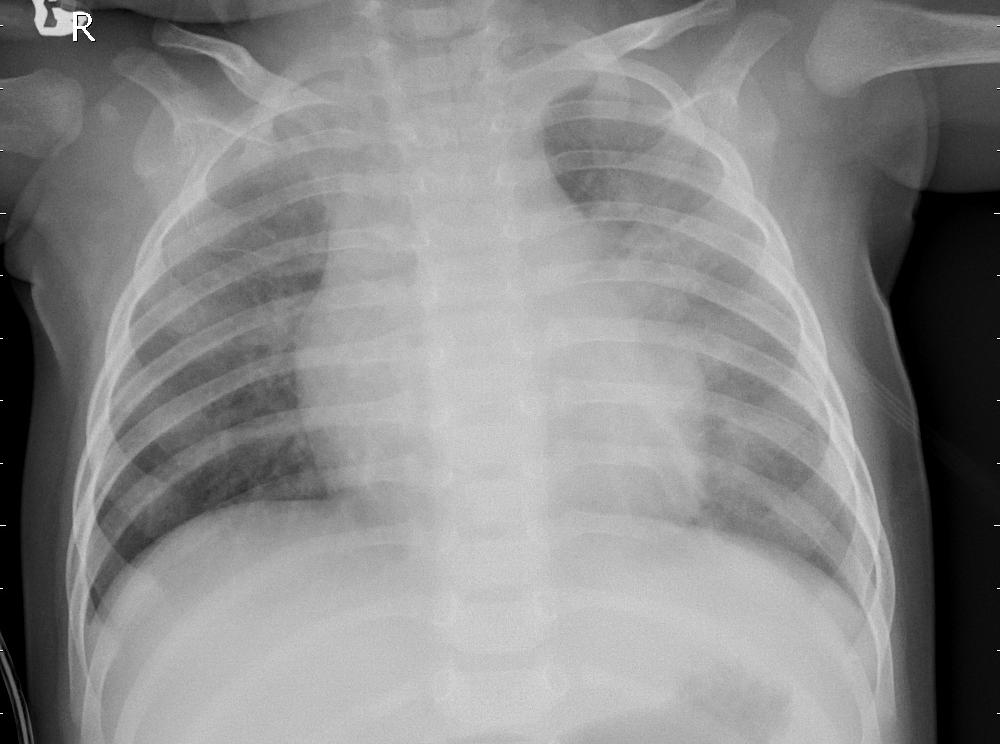
Diagnosis: PNEUMONIA